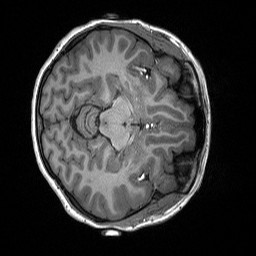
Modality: T1w
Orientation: axial
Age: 19
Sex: female
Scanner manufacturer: siemens
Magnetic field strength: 3 T
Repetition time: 2.53 s
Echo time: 0.00219 s